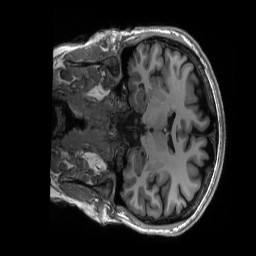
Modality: T1w
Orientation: coronal
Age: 28
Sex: female
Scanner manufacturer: siemens
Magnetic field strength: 3 T
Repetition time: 2.53 s
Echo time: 0.0033 s